Question: How can I manage proc tabulate to show the value of a variable with missing value instead of its statistic? Thanks!
For example, I want to show the value of sym. It takes value 'x' or missing value. How can I do it?
Sample code:
'''
data test;
input tx mod bm $ yr sym $;
datalines;
1 1 a 0 x
1 2 a 0 x
1 3 a 0 x
2 1 a 0 x
2 2 a 0 x
2 3 a 0 x
3 1 a 0
3 2 a 0
3 3 a 0 x
1 1 b 0 x
1 2 b 0
1 3 b 0
1 4 b 0
1 5 b 0
2 1 b 0
2 2 b 0
2 3 b 0
2 4 b 0
2 5 b 0
3 1 b 0 x
3 2 b 0
3 3 b 0
1 1 c 0
1 2 c 0 x
1 3 c 0
2 1 c 0
2 2 c 0
2 3 c 0
3 1 c 0
3 2 c 0
3 3 c 0
1 3 a 1 x
2 3 a 1
3 3 a 1
1 3 b 1
2 3 b 1
3 3 b 1
1 3 c 1 x
2 3 c 1
3 3 c 1
;
run;
proc tabulate data=test;
class yr bm tx mod ;
var sym;
table yr*bm, tx*mod;
run;
'''

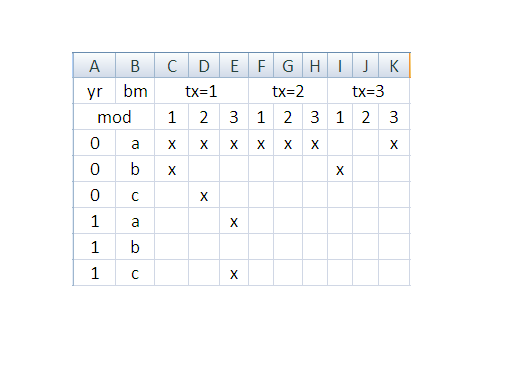
Answer: '''
proc tabulate data=test;
class tx mod bm yr sym;
table yr*bm, tx*mod*sym*n;
run;
'''
That gives you ones for each SYM=x (since n=missing). That hides the rows for SYM=missing, hence you miss some values overall from your example table. (You could format the column with a format that defines 1 = 'x' easily).
'''
proc tabulate data=test;
class tx mod bm yr;
class sym /missing;
table yr*bm, tx*mod*sym=' '*n;
run;
'''
That gives you all of your combinations of the 4 main variables, but includes missing syms as their own column.
If you want to have your cake and eat it too, then you need to redefine SYM to be a numeric variable, so you can use it as a VAR.
'''
proc format;
invalue ISYM
x=1
;
value FSYM
1='x';
quit;
data test;
infile datalines truncover;
input tx mod bm $ yr sym :ISYM.;
format sym FSYM.;
datalines;
1 1 a 0 x
1 2 a 0 x
1 3 a 0 x
... more lines ...
;
run;
proc tabulate data=test;
class tx mod bm yr;
var sym;
table yr*bm, tx*mod*sym*sum*f=FSYM.;
run;
'''
All of these assume these are unique combination rows. If you start having multiples of yr*bm*tx*mod, you would have a problem here as this wouldn't give you the expected result (sum 1+1+1=3 would not give you an 'x').